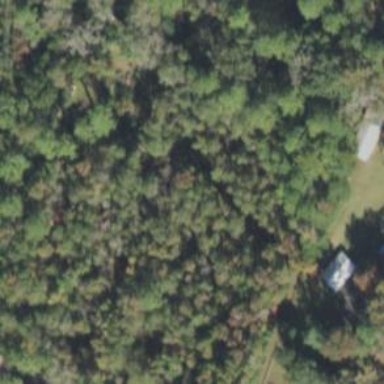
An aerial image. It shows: Mixed woodland area with various types of leaves.